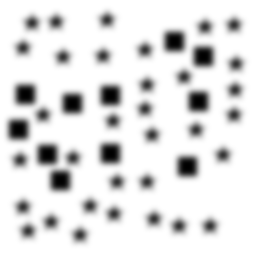
Squares: 11
Triangles: 0
Stars: 33
Total shapes: 44